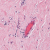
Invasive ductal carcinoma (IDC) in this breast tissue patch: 0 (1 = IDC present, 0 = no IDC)